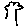
Label: tree